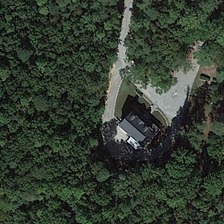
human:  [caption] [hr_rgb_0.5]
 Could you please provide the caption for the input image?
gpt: a house is built at the end of a road in the forest .

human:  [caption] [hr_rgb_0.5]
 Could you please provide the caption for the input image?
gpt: a building near a road is surrounded by many green trees .

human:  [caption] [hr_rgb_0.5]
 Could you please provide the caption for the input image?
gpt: a house is built at the end of a road in the forest .

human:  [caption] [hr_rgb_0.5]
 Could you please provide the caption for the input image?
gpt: a road stretches from this house through the forest .

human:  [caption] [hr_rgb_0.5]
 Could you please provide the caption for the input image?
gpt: a building near a road is surrounded by many green trees .